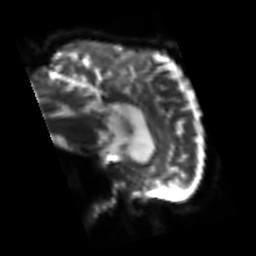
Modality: sbref
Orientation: sagittal
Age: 75
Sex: male
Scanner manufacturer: siemens
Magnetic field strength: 3 T
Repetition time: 3.2 s
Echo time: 0.081 s